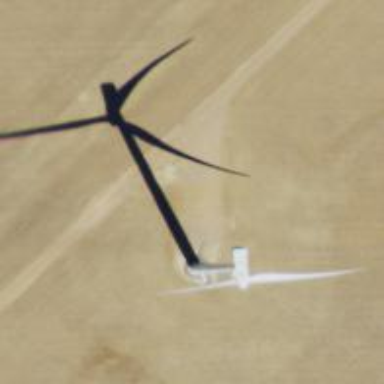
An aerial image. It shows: Wind generator with horizontal axis. The generator is wind turbine.